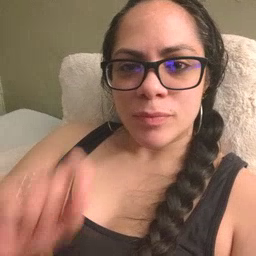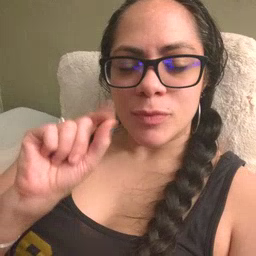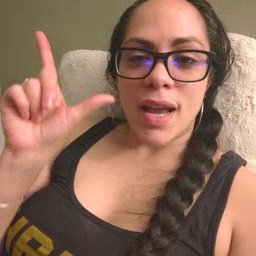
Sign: wake